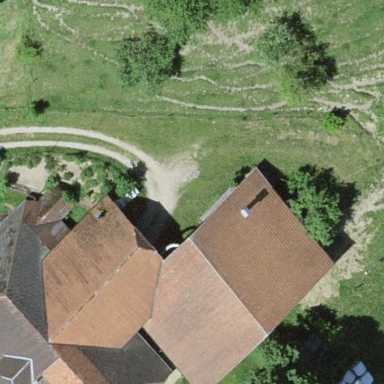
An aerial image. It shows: Barn.